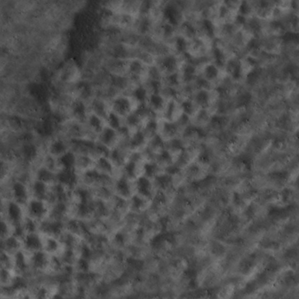
Label: non_frost